【题型】解答题　【知识点】平面几何　【难度】medium
如图，已知 \(\triangle ABC\) 中，\(AB = AC = 5\)，\(BC = 8\)，点 \(P\) 在边 \(BC\) 上（点 \(P\) 与点 \(B\)、\(C\) 不重合），\(\angle APF = \angle B\)，射线 \(PF\) 与边 \(AC\) 交于点 \(F\)，过点 \(A\) 作 \(BC\) 的平行线，交射线 \(PF\) 于点 \(Q\)。

(1) 如果 \(BP = 3\)，求 \(CF\) 的长；
\vspace{2em}
(2) 当 \(\triangle AFQ\) 是等腰三角形时，求 \(BP\) 的长。
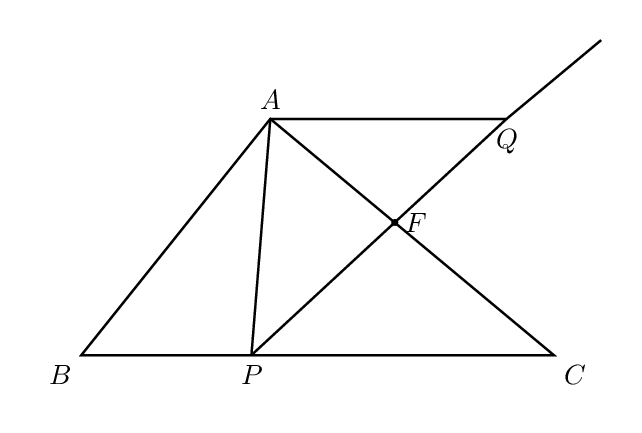
【解答】
【分析】
(1) 由 \(AB = AC\) 得到 \(\angle B = \angle C\)，然后由 \(\angle APF = \angle B\) 得到 \(\angle BAP = \angle CPF\)，进而利用 \(BP = 3\)，\(BC = 8\) 得到 \(CP = AB = 5\)，然后得证 \(\triangle ABP \cong \triangle PCF\)，从而得到 \(CF\) 的长；
(2) 分类讨论，① \(AF = FQ\)，② \(AQ = AF\)，③ \(AQ = FQ\)，然后利用相似三角形的性质进行求解。
\vspace{1em}
【解答】
解：(1) \(\because AB = AC\)，
\(\therefore \angle B = \angle C\)，
\(\because \angle B = \angle APF\)，\(\angle APF + \angle FPC = \angle B + \angle BAP\)，
\(\therefore \angle FPC = \angle BAP\)，
\(\because BP = 3\)，\(BC = 8\)，
\(\therefore PC = BC - BP = 8 - 3 = 5\)，
\(\therefore PC = AB\)。
\[
\begin{cases}
\angle BAP = \angle CPF \\
AB = CP \\
\angle B = \angle C
\end{cases}
\]
\(\therefore \triangle ABP \cong \triangle PCF\) (ASA)，
\(\therefore CF = BP = 3\)。
\vspace{1em}
(2) ① 如图 1，当 \(AF = FQ\) 时，\(\angle FAQ = \angle FQA\)。

\(\because AQ \parallel BC\)，
\(\therefore \angle FQA = \angle FPC\)，\(\angle FAQ = \angle C\)，
\(\therefore \angle FQA = \angle FPC = \angle FAQ = \angle C = \angle B\)，
\(\therefore AB \parallel PQ\)。
\(\because \angle APQ = \angle B\)，
\(\therefore \triangle APQ \sim \triangle ABC\)，
\(\therefore \frac{AQ}{AC} = \frac{PQ}{BC}\)。
\(\because AQ \parallel BC\)，\(AB \parallel PQ\)，
\(\therefore\) 四边形 \(ABPQ\) 是平行四边形，
\(\therefore PQ = AB = 5\)，\(AQ = BP\)，
\(\therefore \frac{BP}{5} = \frac{5}{8}\)，
\(\therefore BP = \frac{25}{8}\)。
\vspace{1em}
② 如图 2，当 \(AQ = AF\) 时，\(\angle AQF = \angle AFQ\)。

\(\because \angle AFQ = \angle PFC\)，\(\angle AQF = \angle FPC\)，
\(\therefore \angle CFP = \angle CPF\)，
\(\therefore CP = CF\)。
由 (1) 得 \(\angle FPC = \angle PAB\)，
\(\because \angle B = \angle C\)，
\(\therefore \triangle BAP \sim \triangle CPF\)，
\(\therefore \frac{AB}{CP} = \frac{BP}{CF}\)。
设 \(BP = x\)，则 \(CP = 8 - x\)，
\[
\therefore \frac{5}{8 - x} = \frac{x}{CF} \implies CF = \frac{x(8 - x)}{5},
\]
\(\because CP = CF\)，
\[
\therefore 8 - x = \frac{x(8 - x)}{5},
\]
解得：\(x = 5\) 或 \(x = 8\)（舍），
\(\therefore BP = 5\)。
\vspace{1em}
③ 如图 3，当 \(AQ = FQ\) 时，\(\angle QAF = \angle QFA\)。

\(\because \angle QFA = \angle PFC\)，\(\angle QAF = \angle C\)，
\(\therefore \angle PFC = \angle C\)，
\(\because \angle C = \angle B = \angle APQ\)，
\(\therefore \angle APQ = \angle PFC\)，
\(\therefore AP \parallel CF\)，矛盾，舍去。
综上所述，\(BP\) 的长为 \(5\) 或 \(\frac{25}{8}\)。

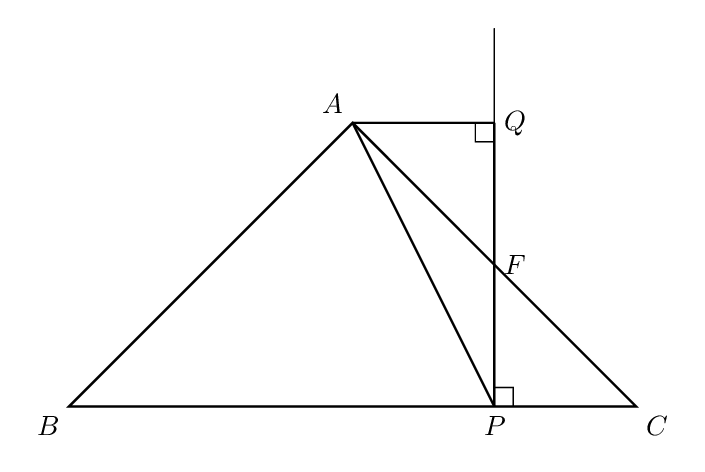
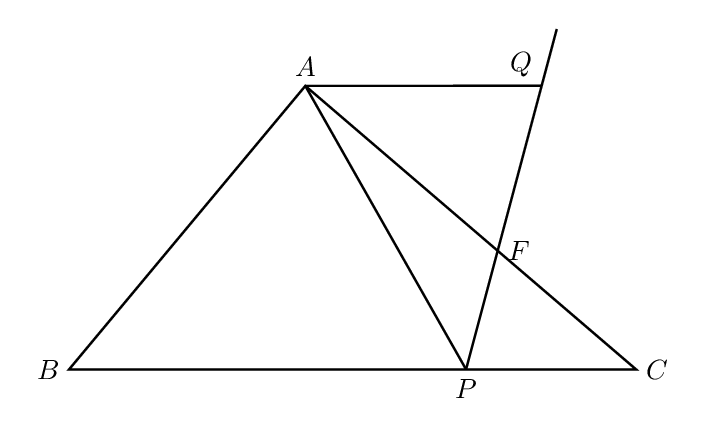
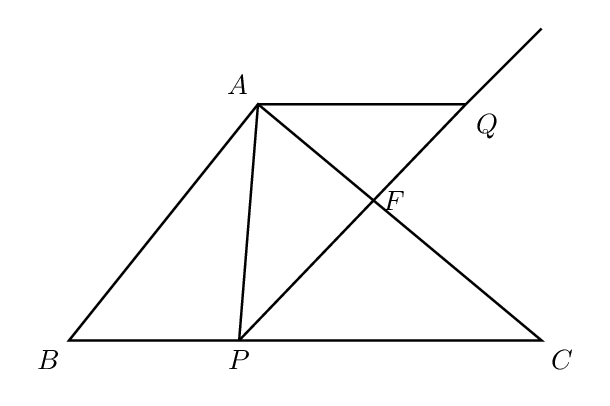